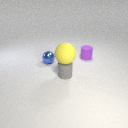
small blue metal sphere in front of small purple rubber cylinder